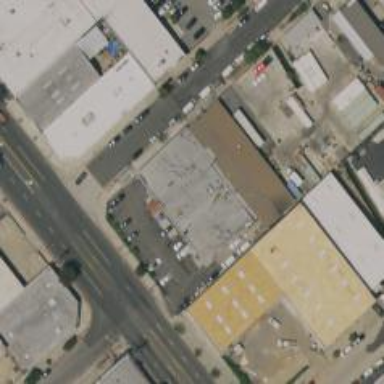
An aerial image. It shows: Factory building.